Aerial crown-view tile of a tropical tree (Barro Colorado Island, Panama), acquired 20250317:
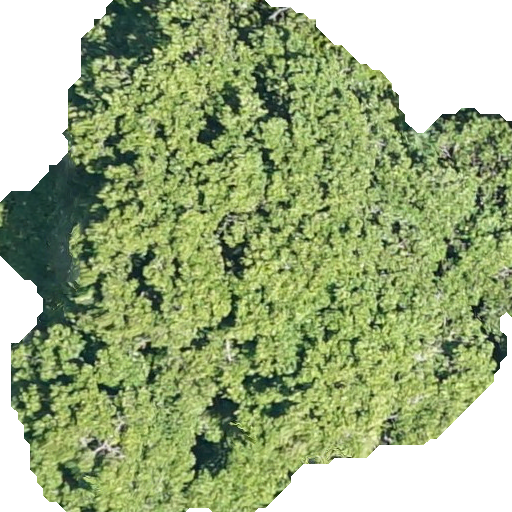
Species: Prioria copaifera
GBIF accepted scientific name: Prioria copaifera
Crown area: 324.604 m²